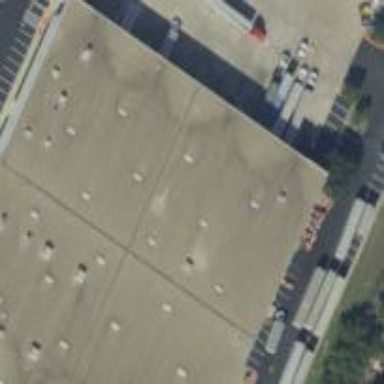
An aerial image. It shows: Commercial building.